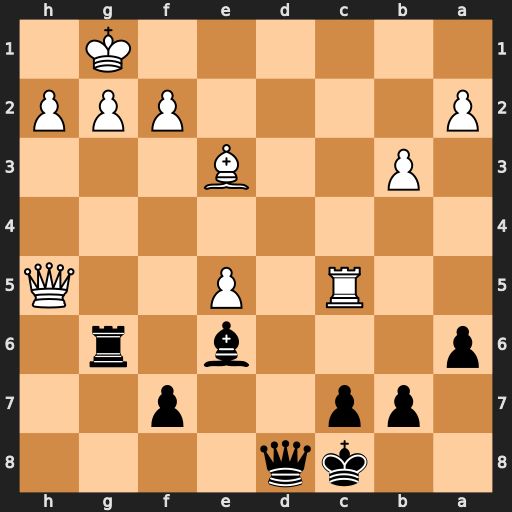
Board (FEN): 2kq4/1pp2p2/p3b1r1/2R1P2Q/8/1P2B3/P4PPP/6K1
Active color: b
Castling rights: -
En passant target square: -
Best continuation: Bg4 Qxg4+ Rxg4